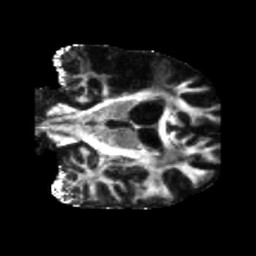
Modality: FA
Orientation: coronal
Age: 47
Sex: male
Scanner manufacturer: siemens
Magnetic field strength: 3 T
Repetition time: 5.25 s
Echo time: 0.08 s